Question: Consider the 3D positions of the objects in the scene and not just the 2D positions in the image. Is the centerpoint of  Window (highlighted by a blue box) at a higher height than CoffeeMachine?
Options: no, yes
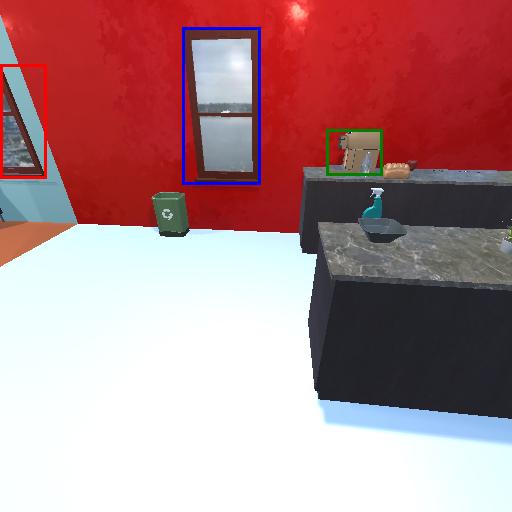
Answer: no